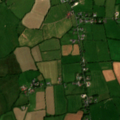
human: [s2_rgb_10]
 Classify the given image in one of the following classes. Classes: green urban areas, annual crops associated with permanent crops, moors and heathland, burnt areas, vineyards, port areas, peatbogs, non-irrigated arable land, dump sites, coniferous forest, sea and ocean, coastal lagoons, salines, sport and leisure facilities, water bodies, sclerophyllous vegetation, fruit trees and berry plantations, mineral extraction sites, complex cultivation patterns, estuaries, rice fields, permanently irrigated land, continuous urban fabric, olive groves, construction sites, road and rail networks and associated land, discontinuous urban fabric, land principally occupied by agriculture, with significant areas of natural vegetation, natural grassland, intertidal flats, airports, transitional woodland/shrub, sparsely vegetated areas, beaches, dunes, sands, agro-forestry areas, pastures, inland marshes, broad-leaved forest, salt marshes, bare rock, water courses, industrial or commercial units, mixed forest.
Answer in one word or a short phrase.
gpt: pastures